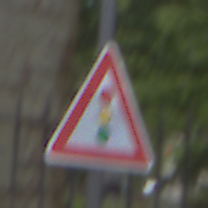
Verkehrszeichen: Lichtzeichenanlage
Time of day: MorningAfternoon
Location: Outdoor (Urban)
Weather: Overcast
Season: NotSpecified
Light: Natural